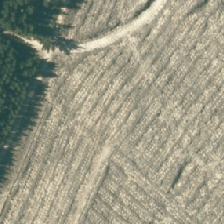
Land cover: harvested_forest